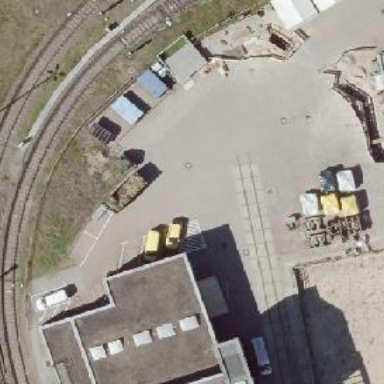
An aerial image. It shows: Yard for service or maintenance purposes.